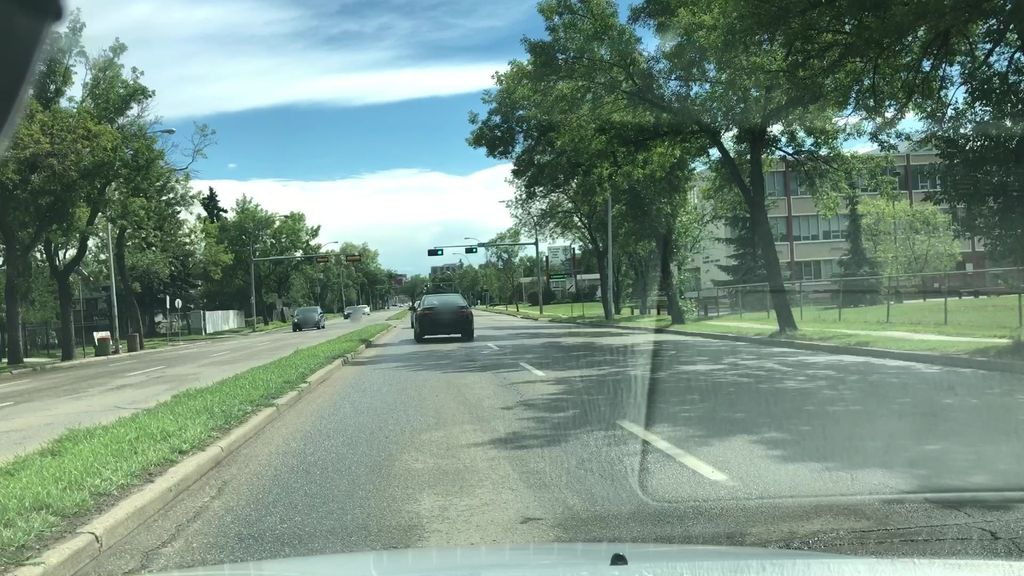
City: edmonton